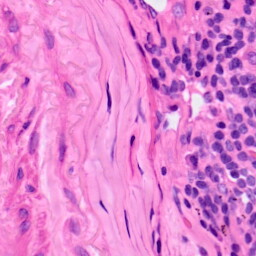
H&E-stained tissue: Lung